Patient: sex M, age 62
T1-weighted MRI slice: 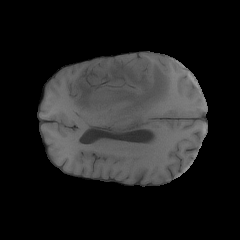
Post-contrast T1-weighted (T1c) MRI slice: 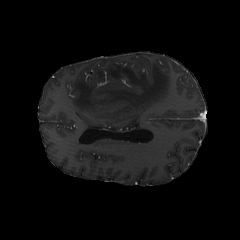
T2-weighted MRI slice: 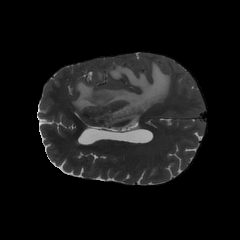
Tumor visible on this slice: yes
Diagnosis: Glioblastoma, IDH-wildtype
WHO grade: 4